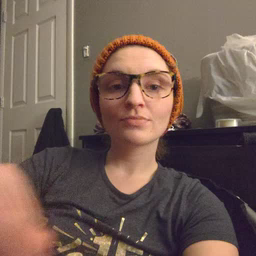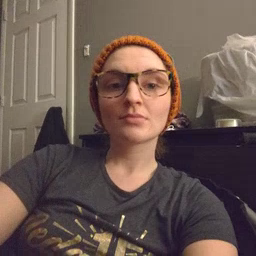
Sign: wake